Question: As the title suggests I want to change the color of the actual modal, not the shaded area behind the modal. As this <URL> says. I just want to change the color of the modal. Heres some code:
'''
<div class="portfolio-modal modal fade" id="HighSchoolModal" tabindex="-1" role="dialog" aria-hidden="true" style="background-color:#F07A1A !important;">
<div class="modal-content">
<div class="close-modal" data-dismiss="modal">
<div class="lr">
<div class="rl">
</div>
</div>
</div>
<div class="container">
<div class="row">
<div class="col-lg-8 col-lg-offset-2">
<div class="modal-body">
<h2>Parktown Boys' High</h2>
<hr class="star-primary">
<img src="img/portfolio/park.jpg" class="img-responsive img-centered" style="width:50%" alt="">
<p>Use this area of the page to describe your project. The icon above is part of a free icon set by <a href="https://sellfy.com/p/8Q9P/jV3VZ/">Flat Icons</a>. On their website, you can download their free set with 16 icons, or you can purchase the entire set with 146 icons for only $12!</p>
<ul class="list-inline item-details">
<li>Client: <strong><a href="http://startbootstrap.com">Start Bootstrap</a></strong>
</li>
<li>Date: <strong><a href="http://startbootstrap.com">April 2014</a></strong>
</li>
<li>Service: <strong><a href="http://startbootstrap.com">Web Development</a></strong>
</li>
</ul>
<button type="button" class="btn btn-default" data-dismiss="modal"><i class="fa fa-times"></i> Close</button>
</div>
</div>
</div>
</div>
</div>
</div>
'''
I've used 'style="background-color:#F07A1A !important;"' on the code and in the chrome element inspector it shows the color is in being applied:

The problem... my modal is still white. Any ideas how I can change the background color?
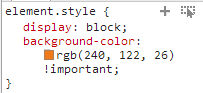
Answer: Apply the styling to '.modal-content'.